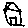
Label: house